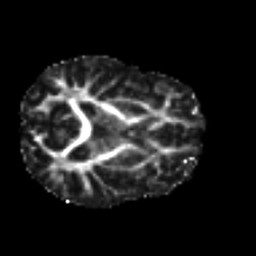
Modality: FA
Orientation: axial
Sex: male
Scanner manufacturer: ge
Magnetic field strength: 3 T
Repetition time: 7 s
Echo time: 0.08 s